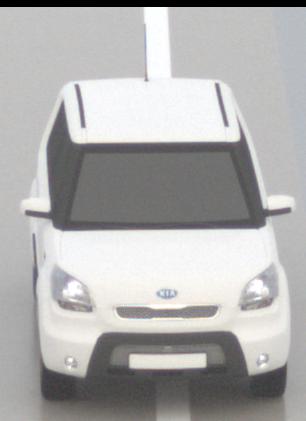
Make: KIA
Model: Soul 1.6
Detailed model: Soul (AM)
Model produced from: 2009/02
Model produced until: 2009/11
Doors: 5
Color: white
Road condition: wet road
Daytime: morning or afternoon
Contrast: low contrast